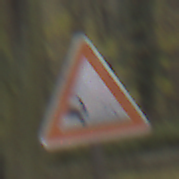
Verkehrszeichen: SplittSchotter
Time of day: MorningAfternoon
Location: Outdoor (Nature)
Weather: Overcast
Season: Autumn
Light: Natural